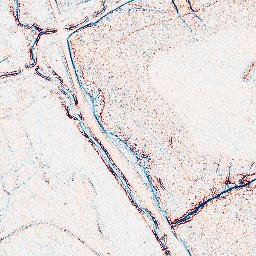
Category: edge_preserving
Decomposition family: anisotropic_diffusion
Decomposition parameters: iterations: 5
kappa: 100
gamma: 0.05
Upsampling method: bicubic_16x
Upsampling parameters: scale: 16
Upsampling scale: 16